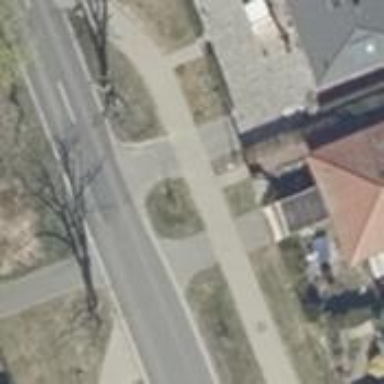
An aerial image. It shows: Driveway leading to service road.